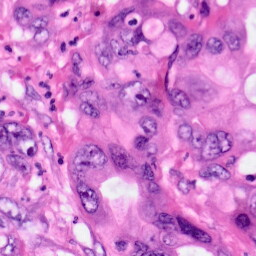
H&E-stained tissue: Pancreatic